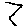
Label: zigzag